Question: I'm trying to achieve animation on a surfaceview. But, my surfaceview's background is transparent, and I can't clear away the pixels of last frame.
Can I achieve some animations on transparent surfaceview? Maybe I only use 'Animation' class on a view.
Thanks!
---
Maybe I didn't describe the question clearly. I want to achieve a animation, but surfaceview can't refresh last graph.It looks like the picature.

The background is transparent. I known draw canvas with color can clean the last drawn graph. But its background is transparent, the method doesn't achieve refresh.
Please help me. Thanks!
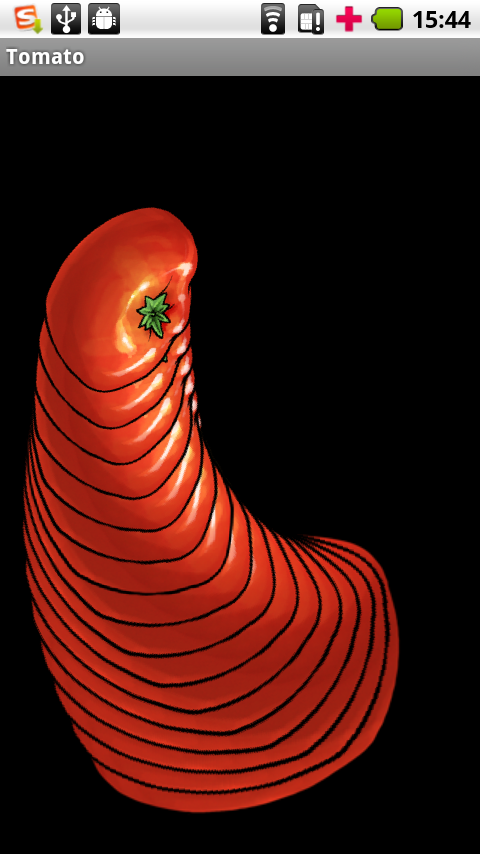
Answer: Watch the following code, it worked for me:
'''
Paint clearPaint = new Paint();
public MySurfaceView(Context context, AttributeSet attrs) {
super(context, attrs);
this.setZOrderOnTop(true);
this.getHolder().setFormat(PixelFormat.TRANSPARENT);
clearPaint.setXfermode(new PorterDuffXfermode(PorterDuff.Mode.CLEAR));
}
public void drawMethod(){
Canvas canvas = this.getHolder().lockCanvas();
canvas.drawPaint(clearPaint);
canvas.drawBitmap(yourBitmap, null, yourBitmapRect, null);
this.getHolder().unlockCanvasAndPost(canvas);
}
'''
You have have to put your SurfaceView on top in Z order and set PixelFormat to transparent. That will make your SurfaceView transparent (this part you've done, as you wrote).
Then you have to fill your surface with a transparent paint before each new drawing. This "special" paint needs to be set like so:
'''
clearPaint.setXfermode(new PorterDuffXfermode(Mode.CLEAR));
'''